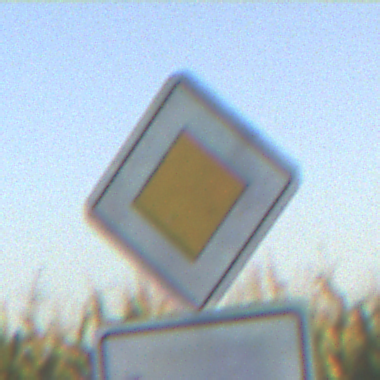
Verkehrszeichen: Vorfahrtsstrasse
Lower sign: VerlaufVorfahrtsstrasse9
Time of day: SunriseSunset
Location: Outdoor (RoadRail)
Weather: Clear
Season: NotSpecified
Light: Natural